Question: I made this example to show what I am trying to do:
'''
data = np.random.normal(loc=1000,scale=20,size=2000)
plt.hist(np.log10(data),log=True)
plt.xlabel('Log(data)')
plt.ylabel('Count')
plt.show()
'''
After executing this command, I get a nice histogram with Log(data) on x-axis and Counts on y-axis (y-axis is log scaled). For some reason, I want Log(counts) on y-scale, I mean not the axis logged but the values logged themselves. So like Log(data) Vs Log(counts) and the axes themselves shouldn't be logged. Thanks for the help.
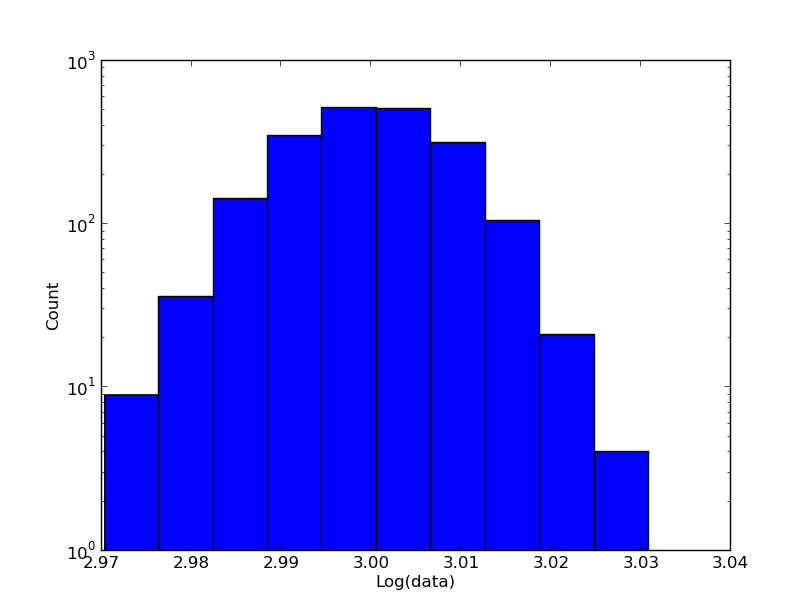
Answer: I'm not sure you can do this with the hist() function itself, but you can recreate it easily with a barchart instead.
'''
import numpy as np
import matplotlib.pyplot as plt
data = np.random.normal(loc=1000,scale=20,size=2000)
n, bins, patches = plt.hist(np.log10(data),log=True)
# Extract the midpoints and widths of each bin.
bin_starts = bins[0:bins.size-1]
bin_widths = bins[1:bins.size] - bins[0:bins.size-1]
# Clear the histogram plot and replace it with a bar plot.
plt.clf()
plt.bar(bin_starts,np.log10(n),bin_widths)
plt.xlabel('Log(data)')
plt.ylabel('Log(Counts)')
plt.show()
'''